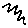
Label: zigzag